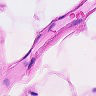
Metastatic tissue present: no